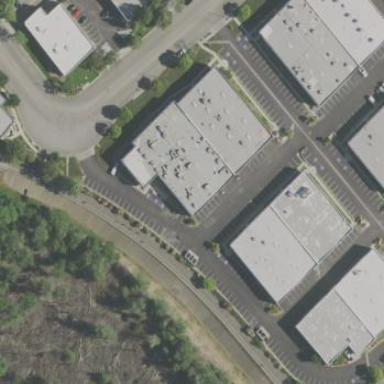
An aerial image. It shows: Warehouse.